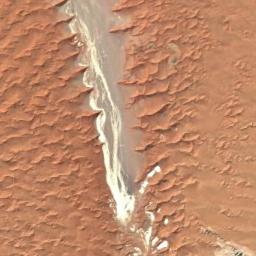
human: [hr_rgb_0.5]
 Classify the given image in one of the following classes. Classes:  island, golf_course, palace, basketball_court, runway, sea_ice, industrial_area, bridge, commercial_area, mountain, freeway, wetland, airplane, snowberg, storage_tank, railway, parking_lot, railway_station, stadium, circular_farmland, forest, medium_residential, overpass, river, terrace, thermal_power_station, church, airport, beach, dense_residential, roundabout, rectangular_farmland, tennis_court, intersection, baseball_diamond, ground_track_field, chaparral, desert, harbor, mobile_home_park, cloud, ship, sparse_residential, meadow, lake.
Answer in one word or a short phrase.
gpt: desert